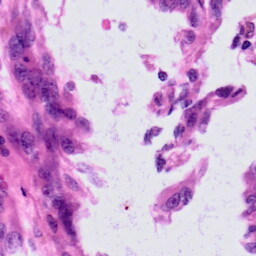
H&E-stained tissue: Skin